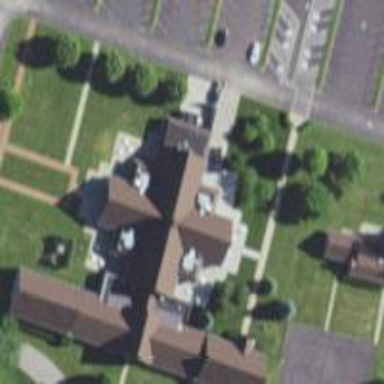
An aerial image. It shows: Building.